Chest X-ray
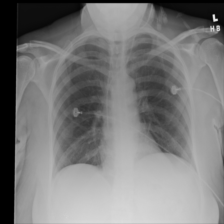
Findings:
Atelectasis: negative
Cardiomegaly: negative
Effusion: negative
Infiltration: negative
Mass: negative
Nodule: negative
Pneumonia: negative
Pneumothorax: negative
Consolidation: negative
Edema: negative
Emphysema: negative
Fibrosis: negative
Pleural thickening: negative
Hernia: negative